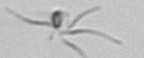
Label: Ophiaster